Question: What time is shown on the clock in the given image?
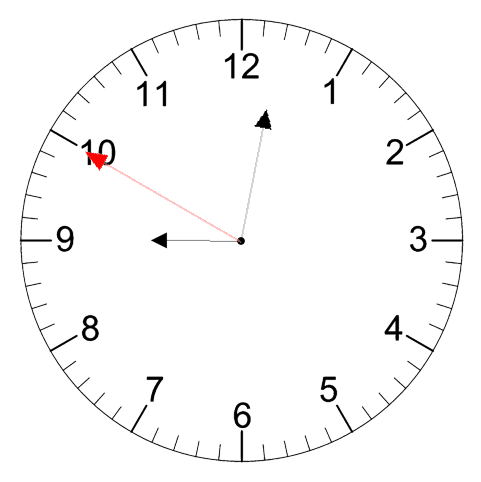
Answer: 09:01:50